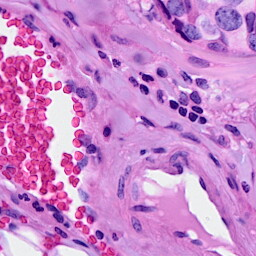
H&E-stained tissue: Breast